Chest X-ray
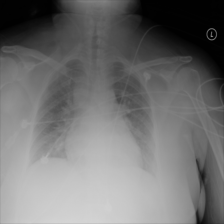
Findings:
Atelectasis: negative
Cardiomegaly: negative
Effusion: positive
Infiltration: positive
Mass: negative
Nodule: negative
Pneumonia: negative
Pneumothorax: negative
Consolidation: negative
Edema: negative
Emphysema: negative
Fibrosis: negative
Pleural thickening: negative
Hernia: negative